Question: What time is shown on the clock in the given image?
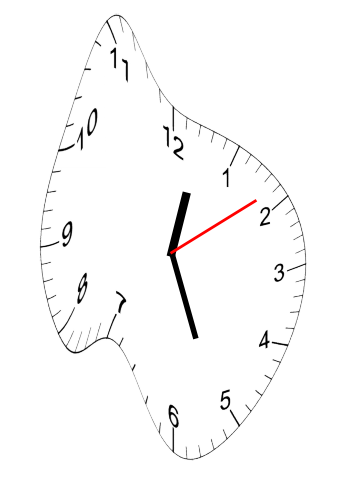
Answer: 12:26:09